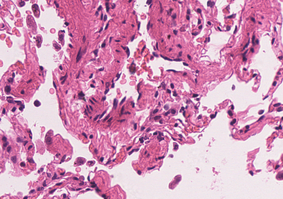
Tumor epithelial tissue: no
Tumor-associated stroma tissue: no
Normal tissue: yes